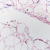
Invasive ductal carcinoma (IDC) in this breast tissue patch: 0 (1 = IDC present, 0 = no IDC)